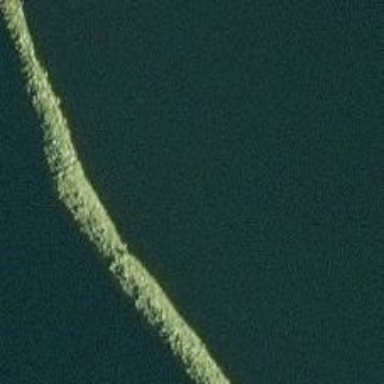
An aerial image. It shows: Breakwater structure.